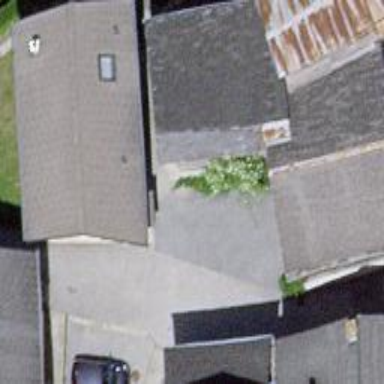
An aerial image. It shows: Simple house.